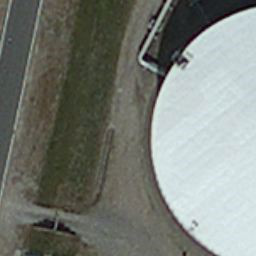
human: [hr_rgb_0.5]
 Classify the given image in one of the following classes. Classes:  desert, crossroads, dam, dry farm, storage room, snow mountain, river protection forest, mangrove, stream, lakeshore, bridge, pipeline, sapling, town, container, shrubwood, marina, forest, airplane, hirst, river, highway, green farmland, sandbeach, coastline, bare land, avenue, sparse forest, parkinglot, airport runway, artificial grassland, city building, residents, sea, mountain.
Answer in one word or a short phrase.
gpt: storage room